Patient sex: M
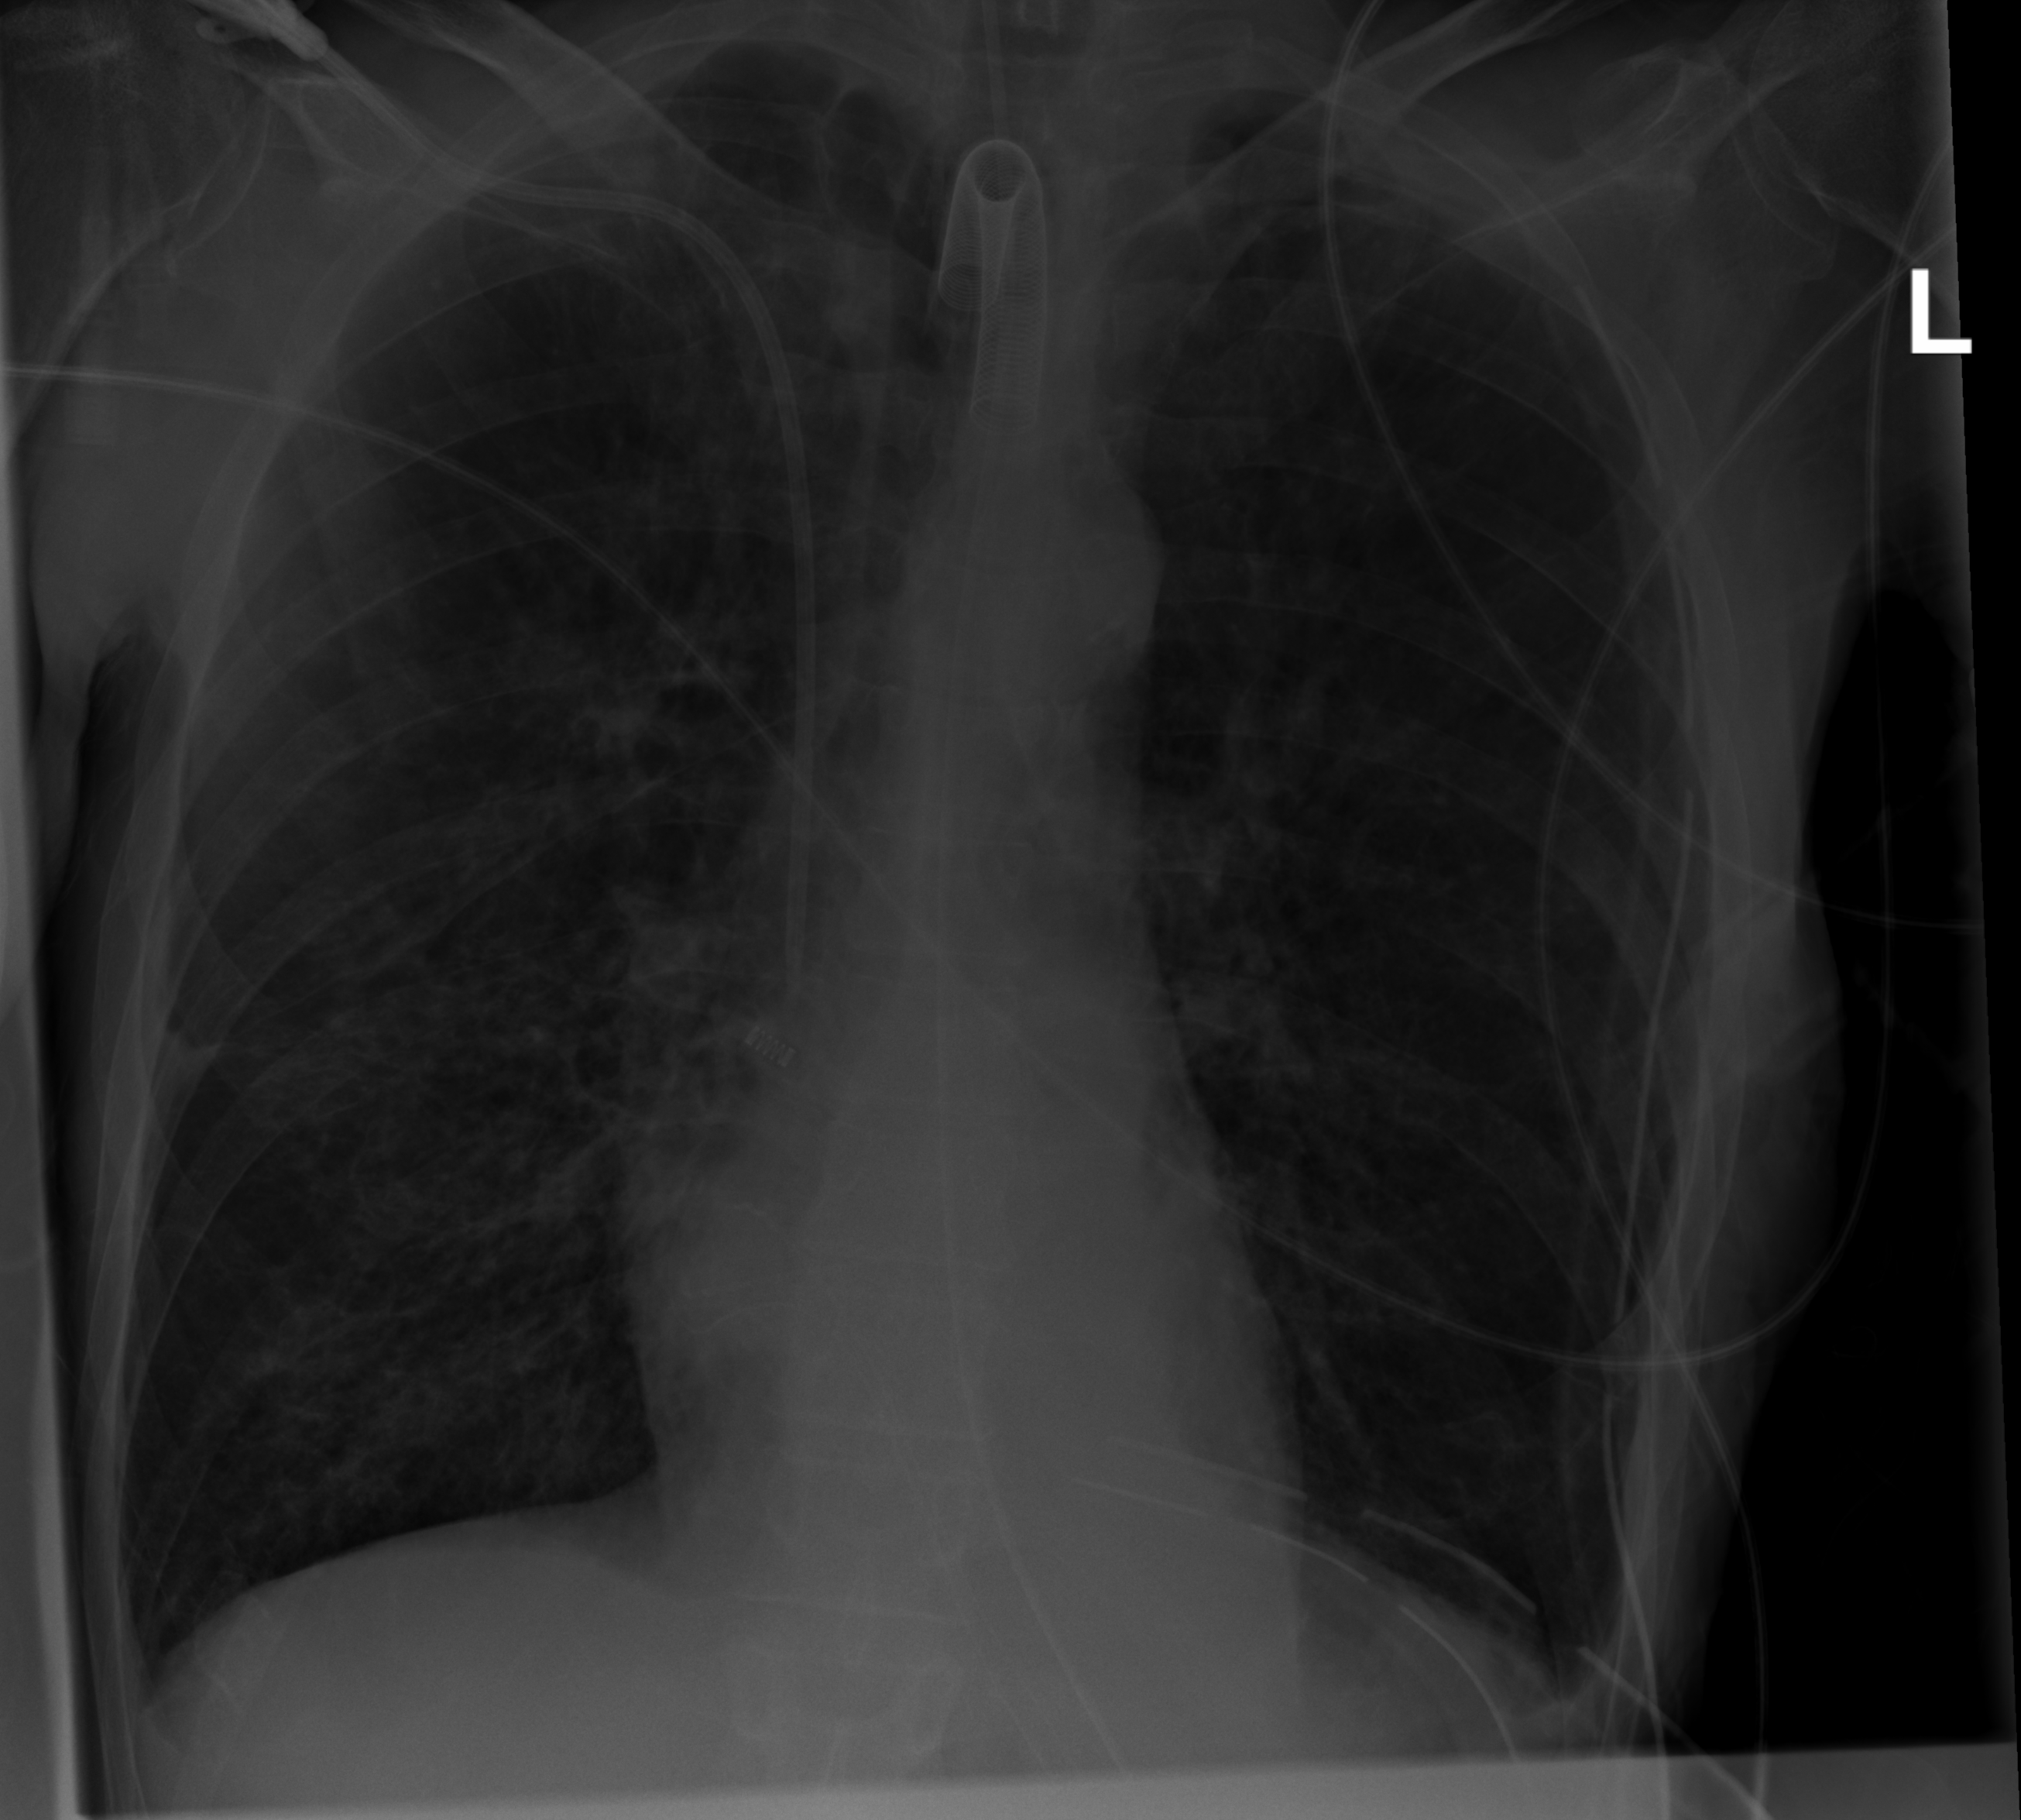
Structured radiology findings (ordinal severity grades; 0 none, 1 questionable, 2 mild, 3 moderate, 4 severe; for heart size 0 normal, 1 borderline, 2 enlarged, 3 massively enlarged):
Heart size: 0
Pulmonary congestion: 0
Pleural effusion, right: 0
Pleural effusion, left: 2
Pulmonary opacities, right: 2
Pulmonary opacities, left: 0
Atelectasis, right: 0
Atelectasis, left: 2